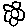
Label: flower